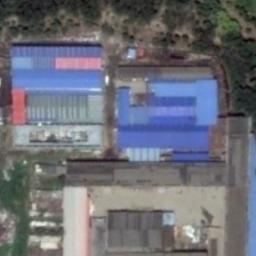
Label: industrial_area